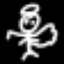
Label: angel